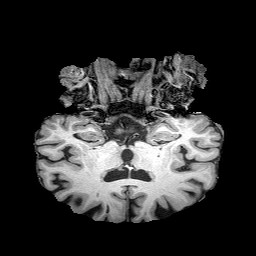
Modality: T1w
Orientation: sagittal
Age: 73
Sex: male
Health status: healthy